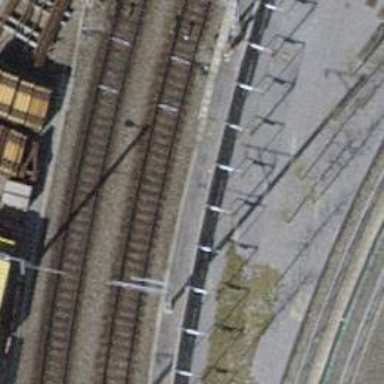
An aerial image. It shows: Single-track electrified railway with contact line.